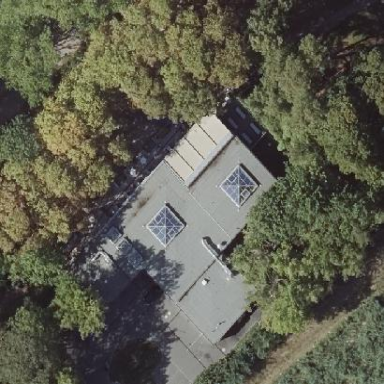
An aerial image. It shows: Restaurant building.